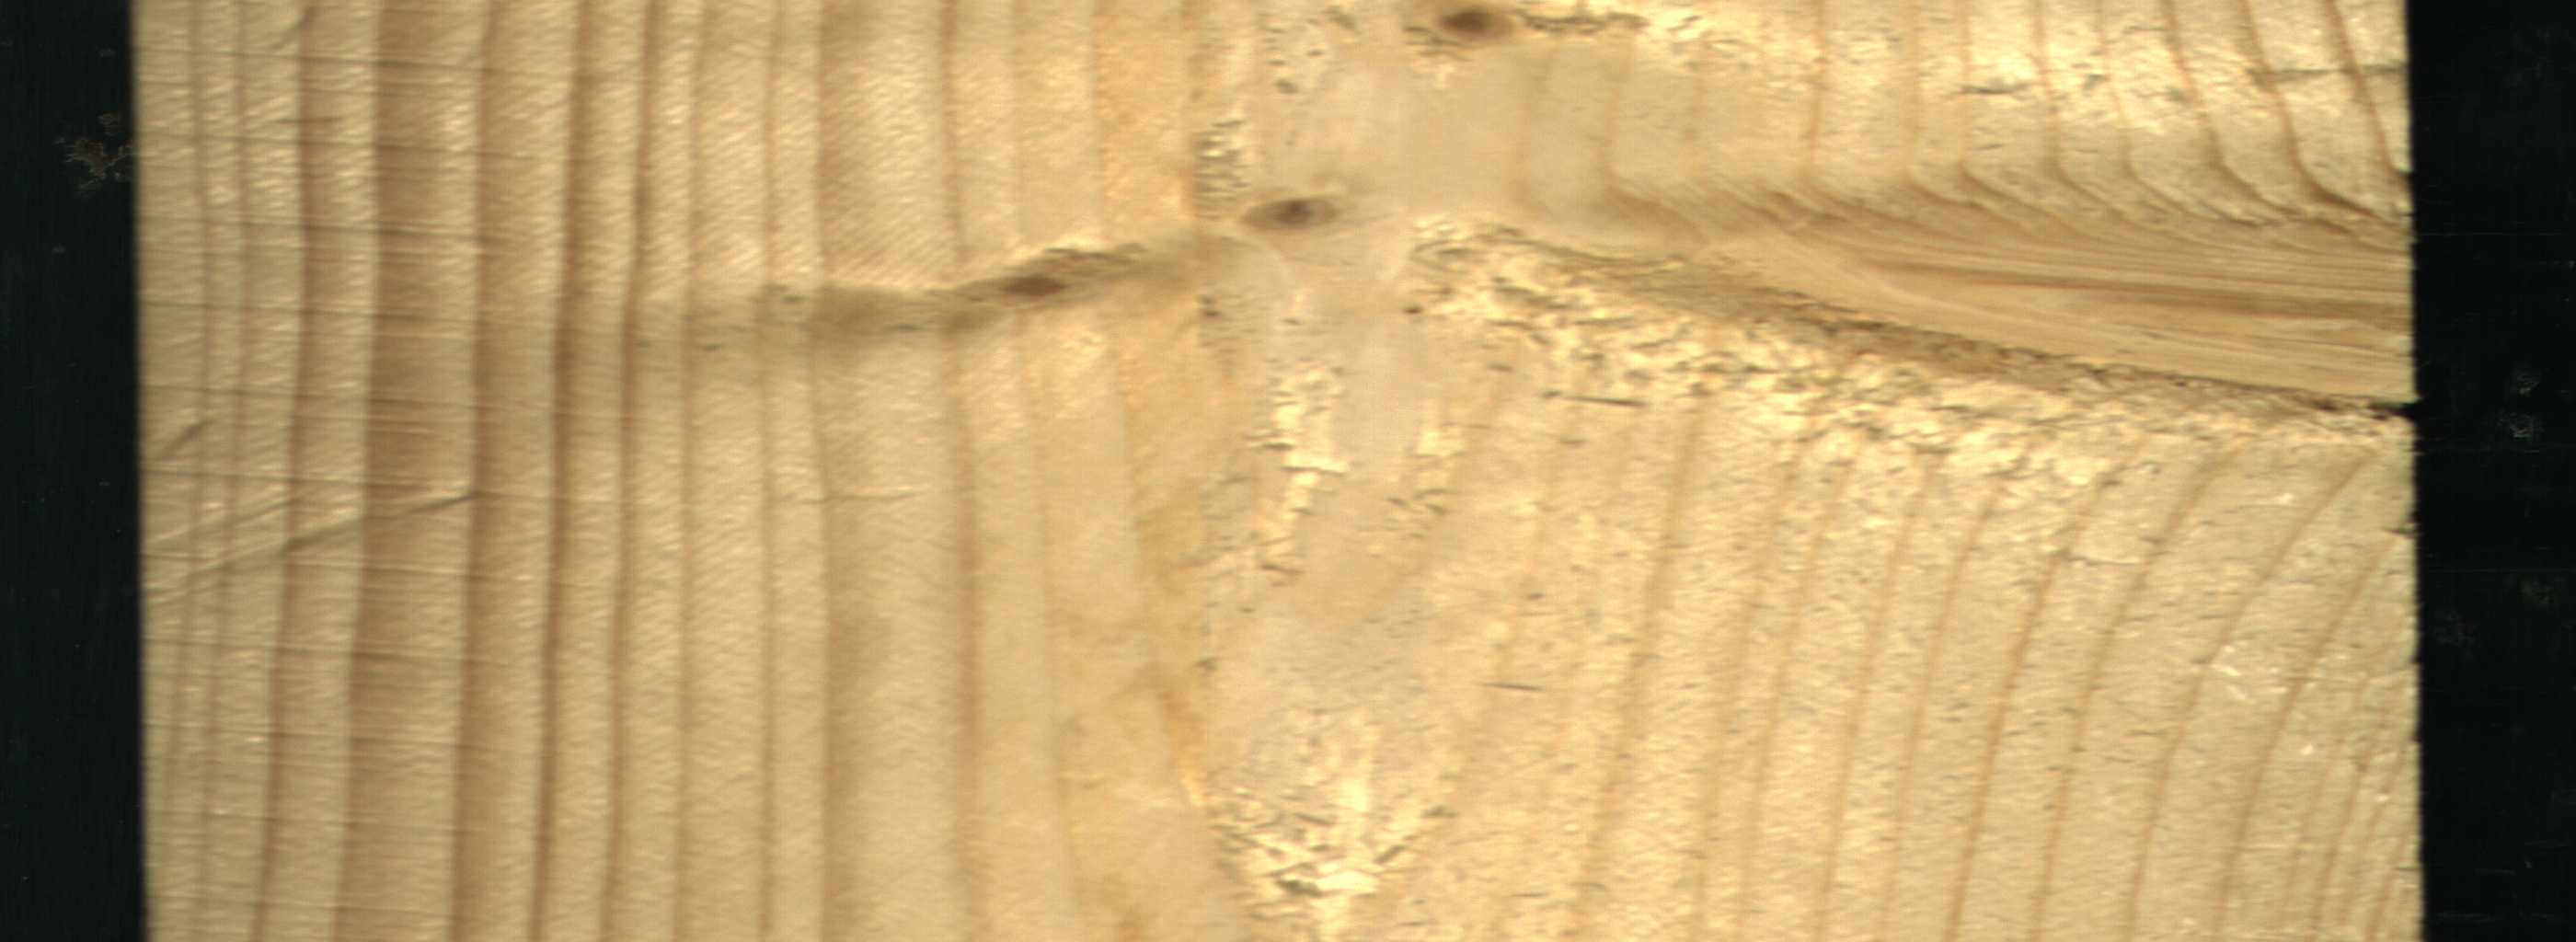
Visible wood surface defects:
Live_Knot
Live_Knot
Live_Knot
Live_Knot